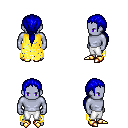
a pixel art fantasy rpg character, male body template, dark elf, purple skin, yellow tattered cape, white pants, blue ponytail hairstyle, gold boots, four views (front, back, left, right), 2x2 character sprite sheet, small pixel art, hard edges, no anti-aliasing